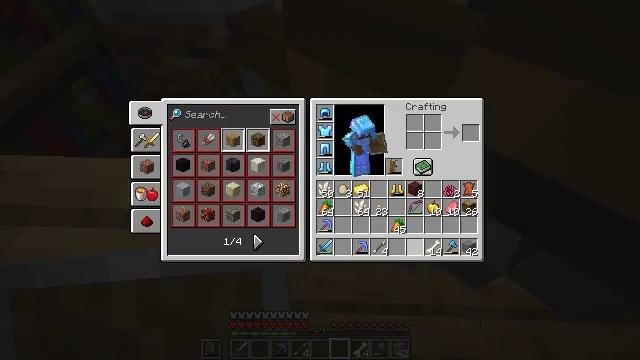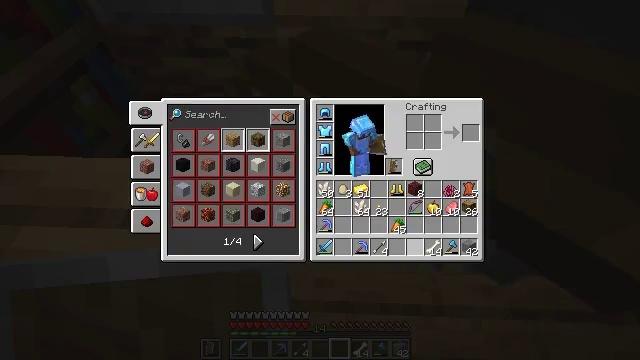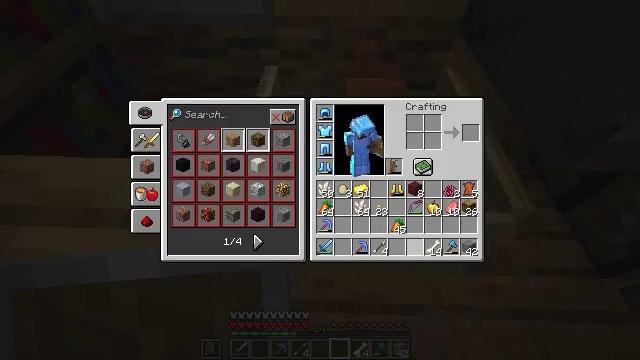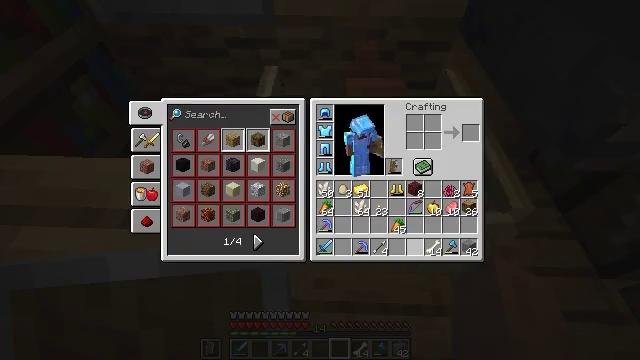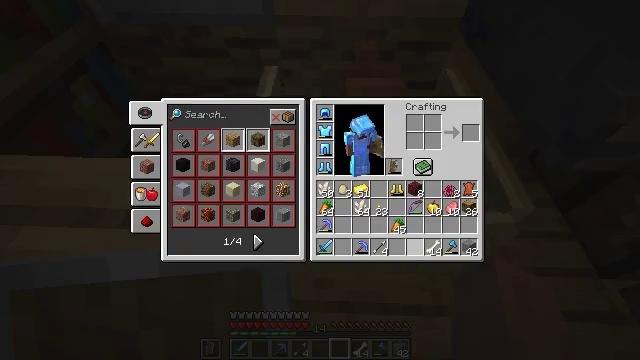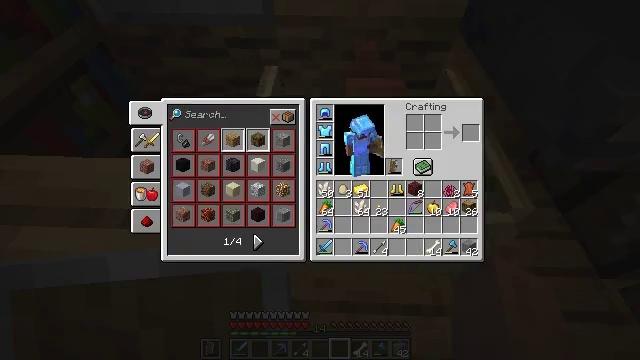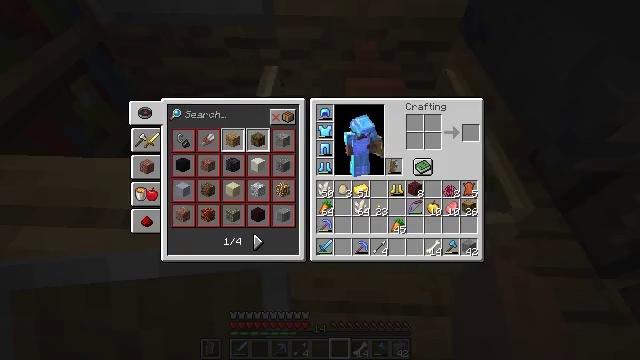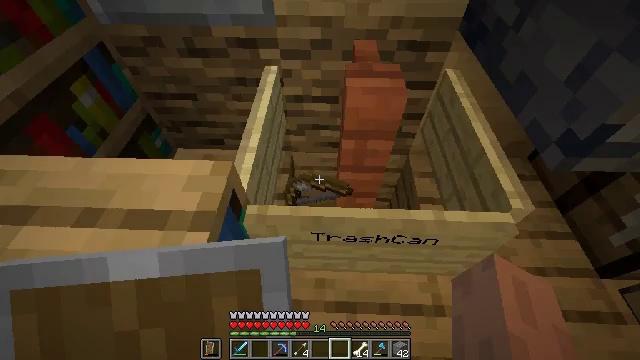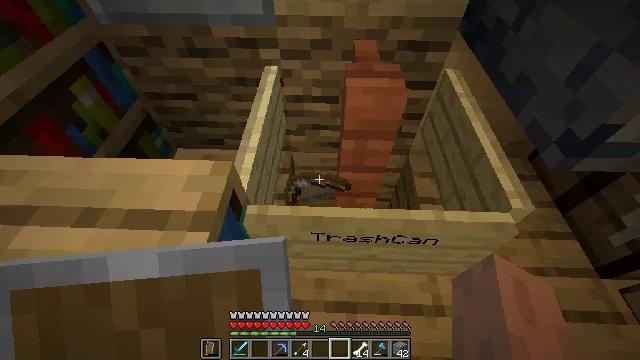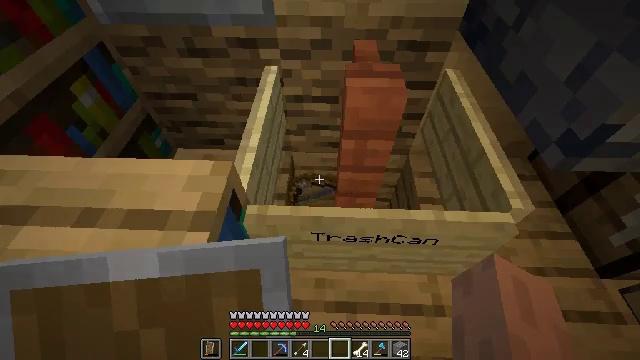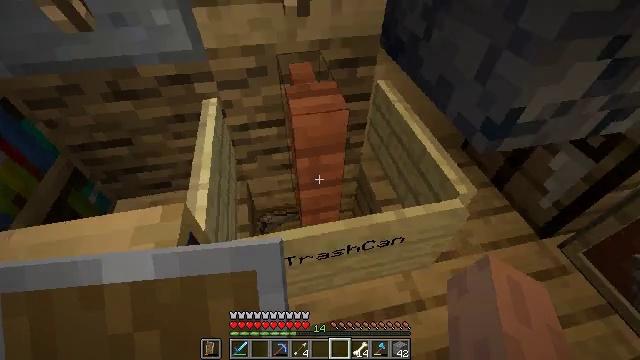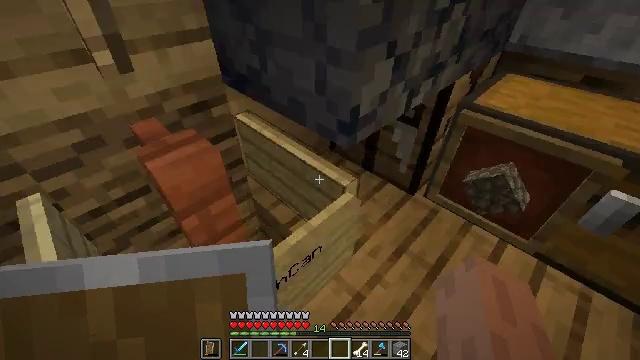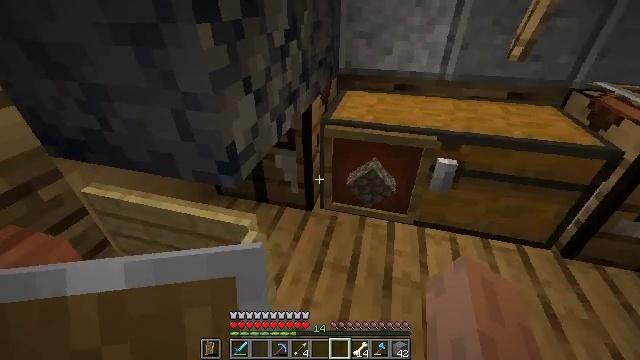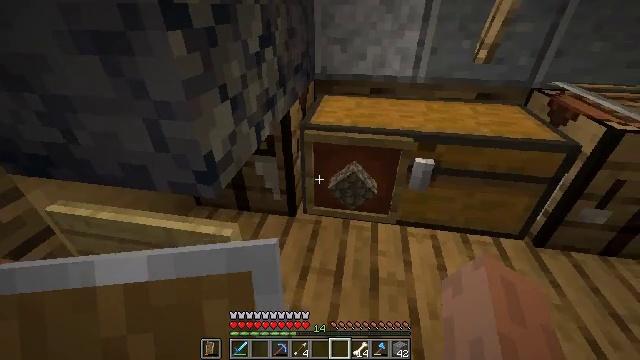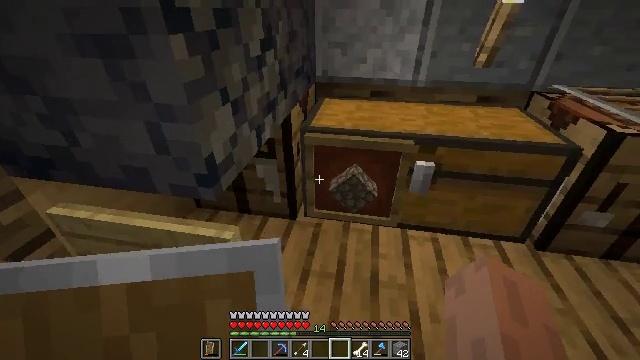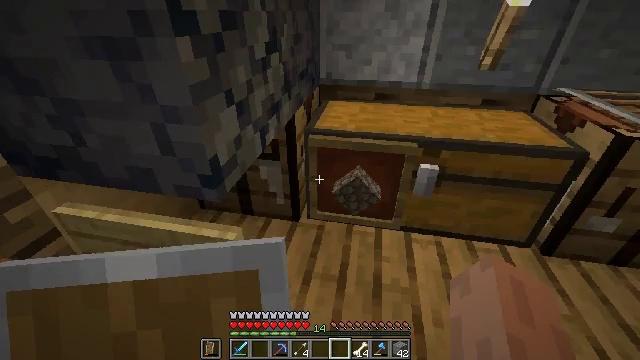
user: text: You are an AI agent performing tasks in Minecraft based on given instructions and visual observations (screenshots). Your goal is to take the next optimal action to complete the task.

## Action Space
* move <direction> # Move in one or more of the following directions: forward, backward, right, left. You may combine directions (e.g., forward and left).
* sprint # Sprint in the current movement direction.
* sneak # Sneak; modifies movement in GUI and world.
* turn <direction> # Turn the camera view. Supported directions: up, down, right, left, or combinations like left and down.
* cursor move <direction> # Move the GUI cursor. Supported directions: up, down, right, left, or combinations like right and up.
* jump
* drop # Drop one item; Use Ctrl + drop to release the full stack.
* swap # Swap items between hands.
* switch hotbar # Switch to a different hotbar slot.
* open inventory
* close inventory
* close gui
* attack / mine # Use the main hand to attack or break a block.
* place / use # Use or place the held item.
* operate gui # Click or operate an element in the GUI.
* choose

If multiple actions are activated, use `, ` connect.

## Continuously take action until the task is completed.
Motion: motion action
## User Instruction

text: Get a quartz block by crafting nether quartz.
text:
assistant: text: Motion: sprint, open gui
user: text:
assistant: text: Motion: no_op
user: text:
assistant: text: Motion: no_op
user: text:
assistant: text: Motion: no_op
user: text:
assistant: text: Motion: no_op
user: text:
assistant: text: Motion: no_op
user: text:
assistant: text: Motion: no_op
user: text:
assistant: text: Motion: close gui
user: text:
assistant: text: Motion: no_op
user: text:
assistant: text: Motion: turn right and up
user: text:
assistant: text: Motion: turn right and up
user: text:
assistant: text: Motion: turn right and up
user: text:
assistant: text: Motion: turn right and up
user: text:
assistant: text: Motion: no_op
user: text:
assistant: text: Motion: no_op
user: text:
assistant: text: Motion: no_op
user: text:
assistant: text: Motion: no_op
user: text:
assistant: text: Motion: no_op
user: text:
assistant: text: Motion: turn right and down
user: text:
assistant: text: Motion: move forward, turn left
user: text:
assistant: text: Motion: move forward, turn left and up
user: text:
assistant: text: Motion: move forward, turn left and down
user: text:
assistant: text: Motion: turn left and down
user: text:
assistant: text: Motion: turn left and down
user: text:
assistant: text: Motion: turn left and down
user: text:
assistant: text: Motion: use / place
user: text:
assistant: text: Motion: use / place
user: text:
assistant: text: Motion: use / place
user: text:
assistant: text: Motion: use / place
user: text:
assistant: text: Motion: no_op